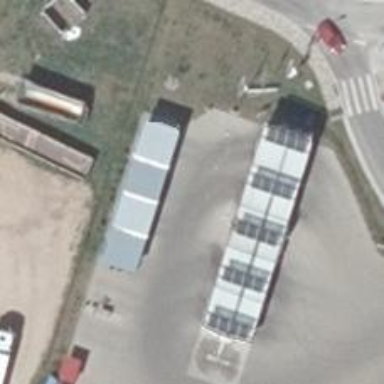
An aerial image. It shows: Car wash facility.